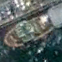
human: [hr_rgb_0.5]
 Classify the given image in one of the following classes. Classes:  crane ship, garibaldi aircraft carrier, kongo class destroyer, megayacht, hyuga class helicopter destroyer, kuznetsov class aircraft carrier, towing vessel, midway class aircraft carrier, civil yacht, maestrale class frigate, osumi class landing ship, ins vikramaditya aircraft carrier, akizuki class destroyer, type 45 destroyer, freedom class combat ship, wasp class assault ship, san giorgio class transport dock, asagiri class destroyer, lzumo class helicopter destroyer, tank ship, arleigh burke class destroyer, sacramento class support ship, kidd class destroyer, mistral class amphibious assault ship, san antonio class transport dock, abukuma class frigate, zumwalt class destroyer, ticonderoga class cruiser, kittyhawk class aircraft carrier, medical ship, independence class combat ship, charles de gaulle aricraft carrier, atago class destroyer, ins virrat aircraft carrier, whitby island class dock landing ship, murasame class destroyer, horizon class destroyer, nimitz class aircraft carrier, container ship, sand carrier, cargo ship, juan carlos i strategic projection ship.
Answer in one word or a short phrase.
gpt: Towing vessel